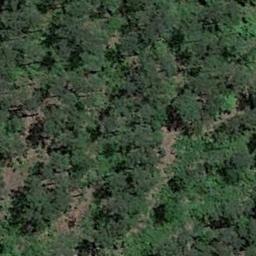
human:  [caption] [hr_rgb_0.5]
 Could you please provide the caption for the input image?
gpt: The forest has a lot of sparse green trees .

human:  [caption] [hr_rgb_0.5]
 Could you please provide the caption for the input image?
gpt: Many green trees are in a forest .

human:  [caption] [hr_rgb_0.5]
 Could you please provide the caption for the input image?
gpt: This is a dense forest .

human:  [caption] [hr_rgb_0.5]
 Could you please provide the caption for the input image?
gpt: The forest is on the bare land .

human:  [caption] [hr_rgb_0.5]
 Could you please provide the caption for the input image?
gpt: There are some brown bare land in a green forest .